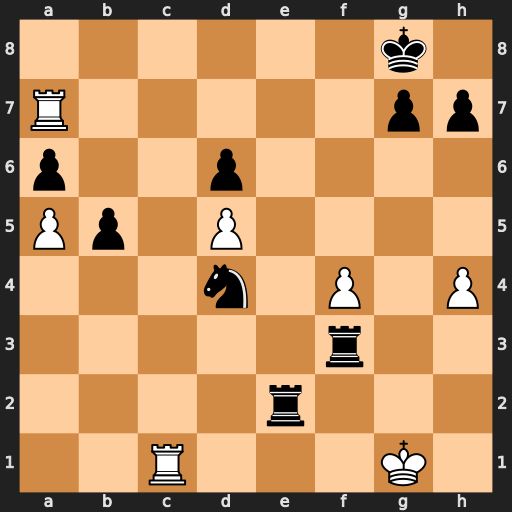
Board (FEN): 6k1/R5pp/p2p4/Pp1P4/3n1P1P/5r2/4r3/2R3K1
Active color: w
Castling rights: -
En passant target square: -
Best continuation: Rc8+ Re8 Rxe8#